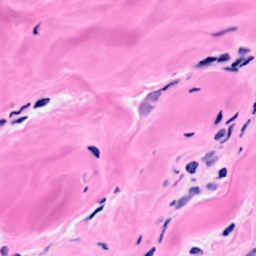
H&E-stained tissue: Breast